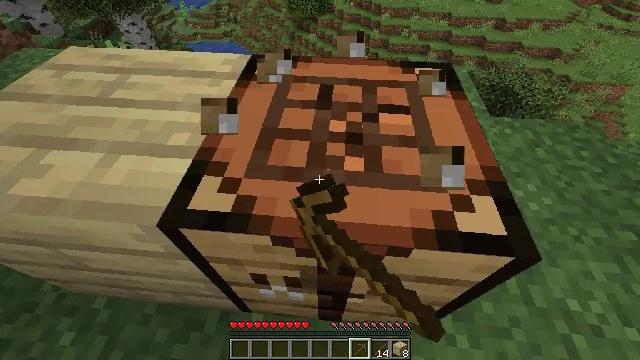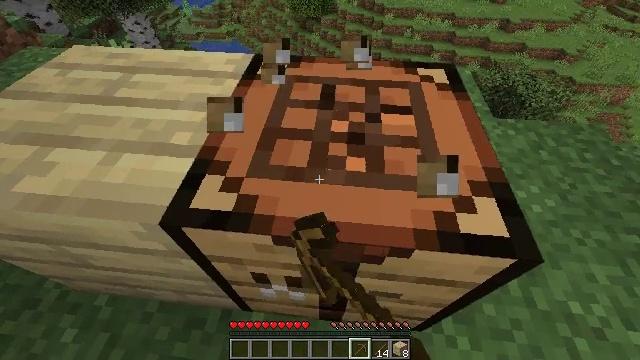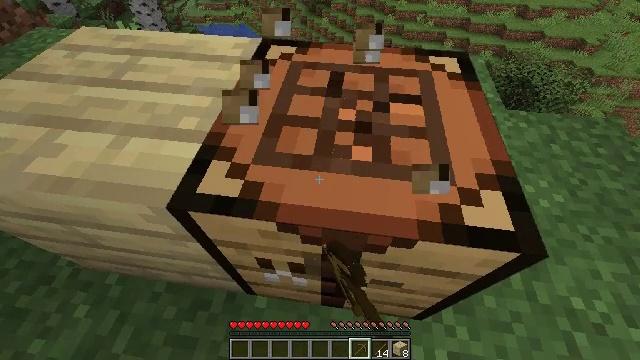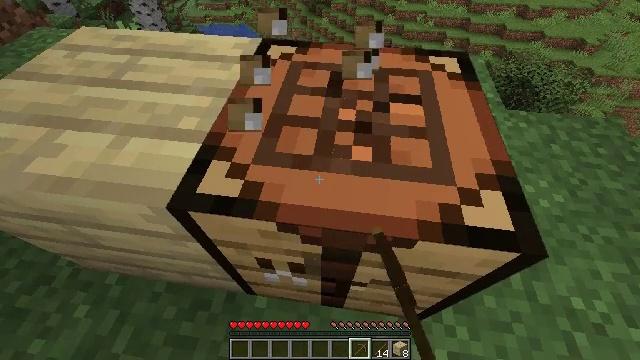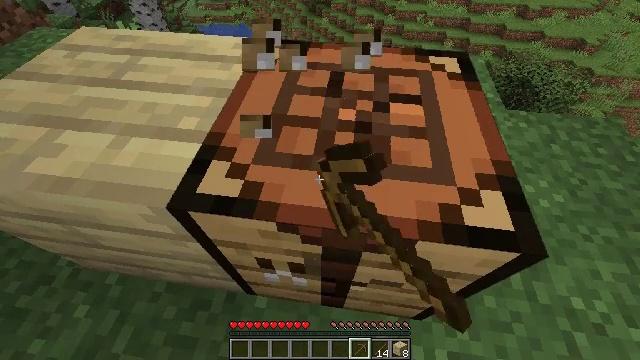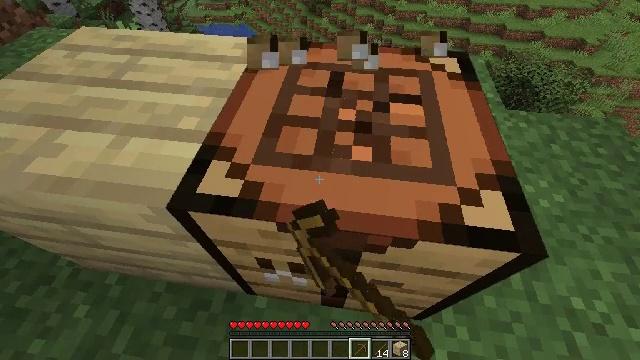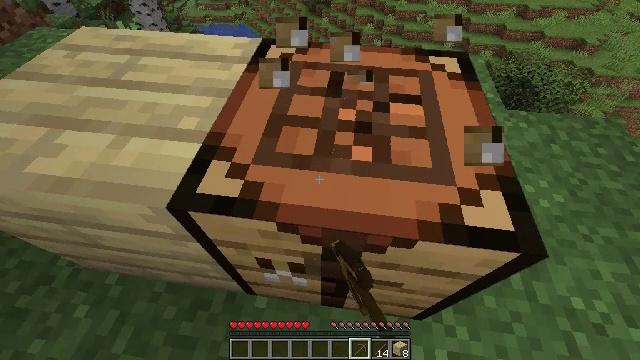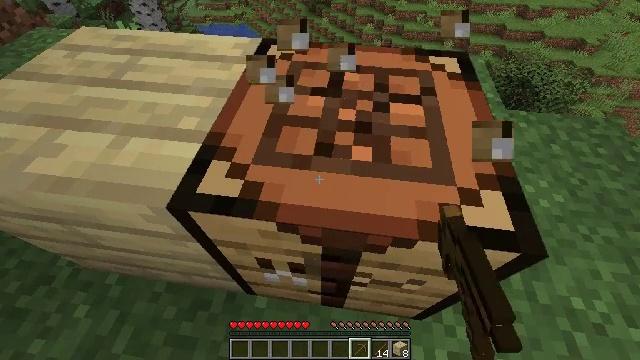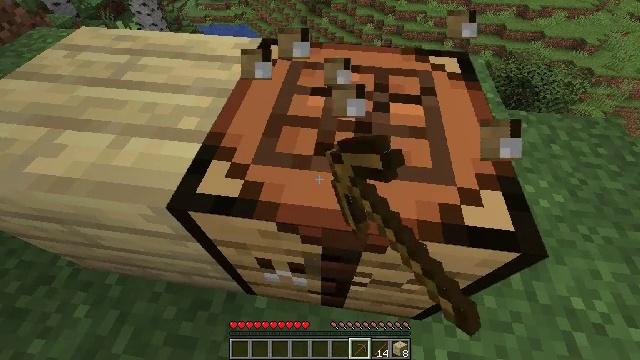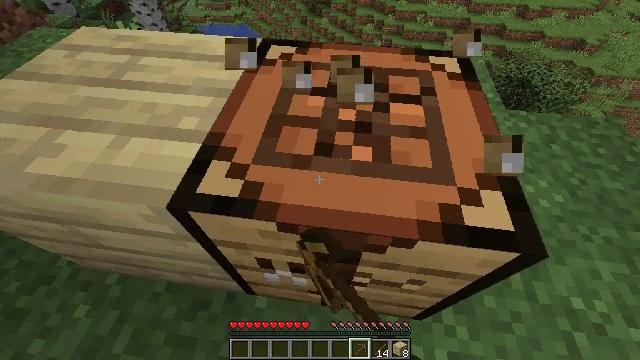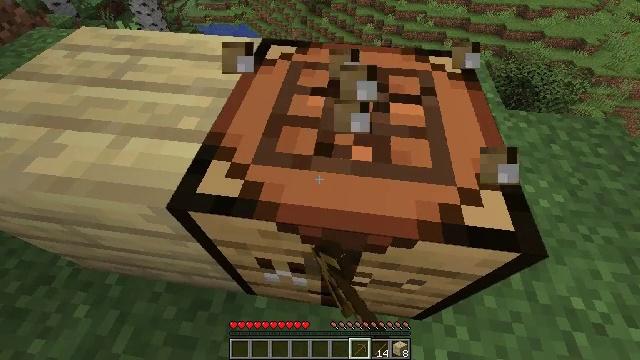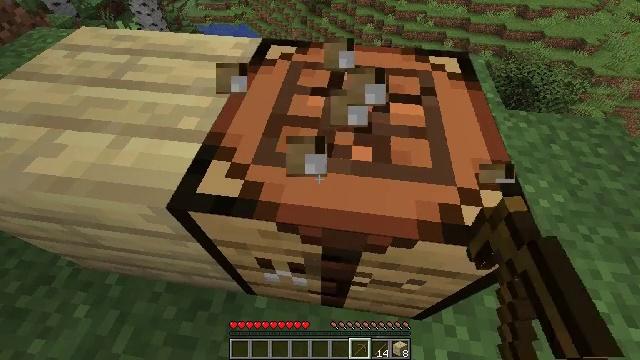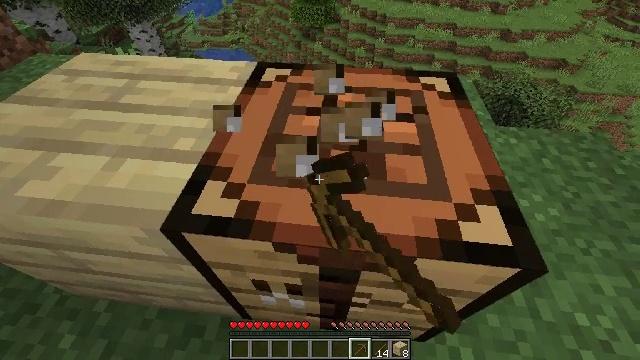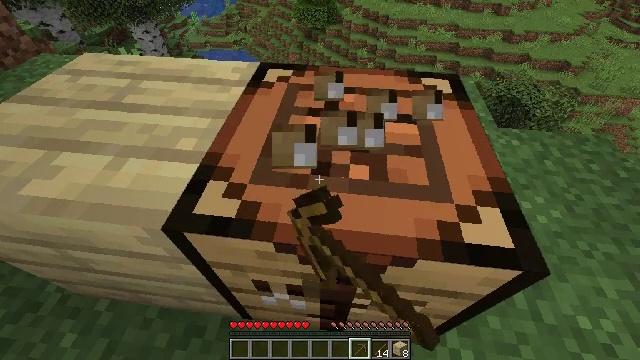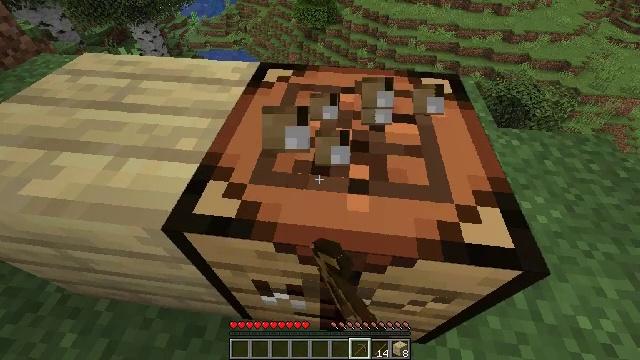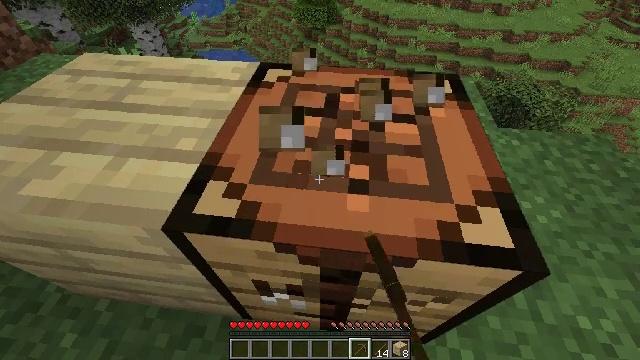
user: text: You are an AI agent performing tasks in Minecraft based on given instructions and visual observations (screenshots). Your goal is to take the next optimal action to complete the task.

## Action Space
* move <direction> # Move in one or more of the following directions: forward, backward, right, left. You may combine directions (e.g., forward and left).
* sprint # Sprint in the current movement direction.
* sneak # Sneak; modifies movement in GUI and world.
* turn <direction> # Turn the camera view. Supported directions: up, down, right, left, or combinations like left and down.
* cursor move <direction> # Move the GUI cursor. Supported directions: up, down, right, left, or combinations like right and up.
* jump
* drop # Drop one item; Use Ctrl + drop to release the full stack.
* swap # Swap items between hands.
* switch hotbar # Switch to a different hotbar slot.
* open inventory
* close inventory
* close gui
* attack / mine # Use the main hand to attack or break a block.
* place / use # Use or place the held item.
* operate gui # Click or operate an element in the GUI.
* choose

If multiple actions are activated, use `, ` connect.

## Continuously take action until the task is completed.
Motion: motion action
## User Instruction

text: Left click on the crafting table
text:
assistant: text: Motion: attack / mine
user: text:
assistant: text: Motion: turn left and down, attack / mine
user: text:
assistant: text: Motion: attack / mine
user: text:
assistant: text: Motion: attack / mine
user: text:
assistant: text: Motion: attack / mine
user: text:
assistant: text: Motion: attack / mine
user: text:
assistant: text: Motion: attack / mine
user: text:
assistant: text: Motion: attack / mine
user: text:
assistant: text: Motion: attack / mine
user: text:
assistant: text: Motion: attack / mine
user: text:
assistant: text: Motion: attack / mine
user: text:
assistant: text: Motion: turn right and up, attack / mine
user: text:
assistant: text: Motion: attack / mine
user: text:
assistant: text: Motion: attack / mine
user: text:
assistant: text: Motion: attack / mine
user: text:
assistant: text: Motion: attack / mine
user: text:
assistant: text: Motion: attack / mine
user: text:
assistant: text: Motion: attack / mine
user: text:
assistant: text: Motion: attack / mine
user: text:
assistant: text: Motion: attack / mine
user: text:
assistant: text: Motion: attack / mine
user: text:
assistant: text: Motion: attack / mine
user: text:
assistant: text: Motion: attack / mine
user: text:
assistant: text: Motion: attack / mine
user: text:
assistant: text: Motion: attack / mine
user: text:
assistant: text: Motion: attack / mine
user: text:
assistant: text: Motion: attack / mine
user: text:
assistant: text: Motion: attack / mine
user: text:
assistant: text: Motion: attack / mine
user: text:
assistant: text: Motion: attack / mine